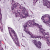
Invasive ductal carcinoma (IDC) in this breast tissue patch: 1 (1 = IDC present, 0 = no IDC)